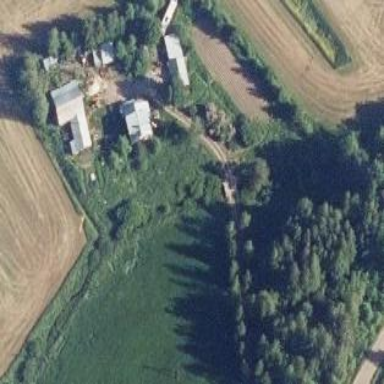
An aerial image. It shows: Farmyard area.